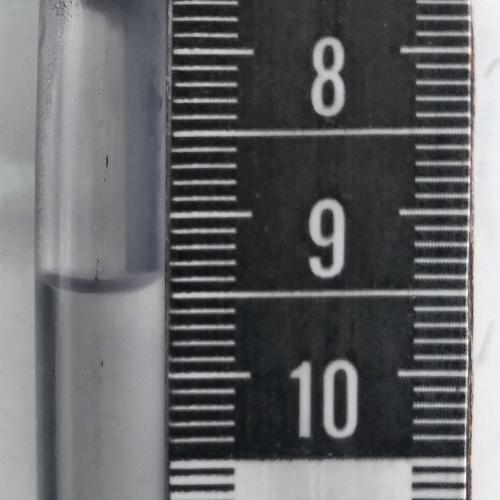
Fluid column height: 9.4 cm